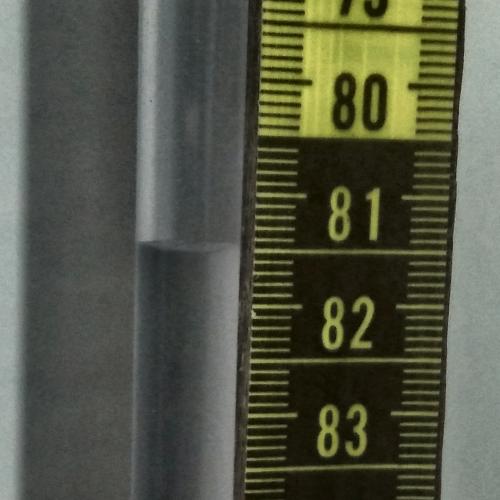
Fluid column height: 81.5 cm